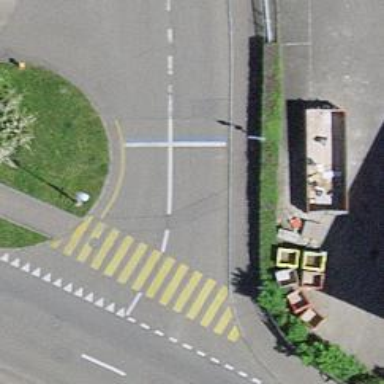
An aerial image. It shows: Marked crossing on the road.